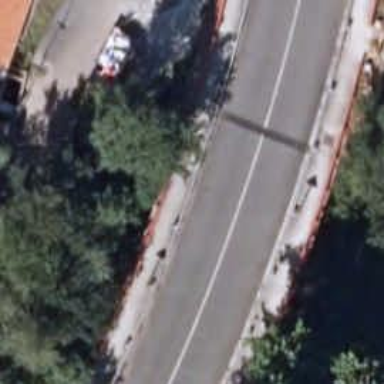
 crossing over bridge. The road has sidewalks on both sides and cycle track on both sides as well."